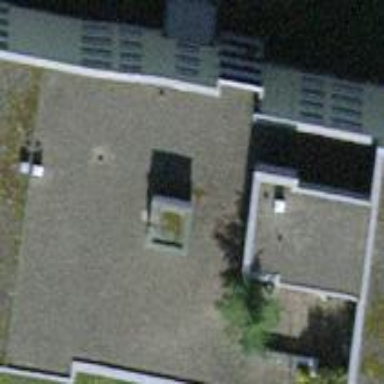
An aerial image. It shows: Flat-roofed apartment building.